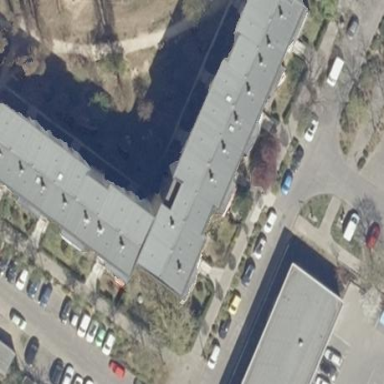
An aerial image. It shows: Apartment building with flat roof.